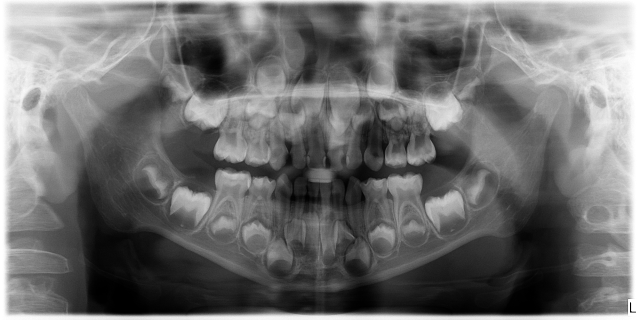
child